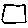
Label: square